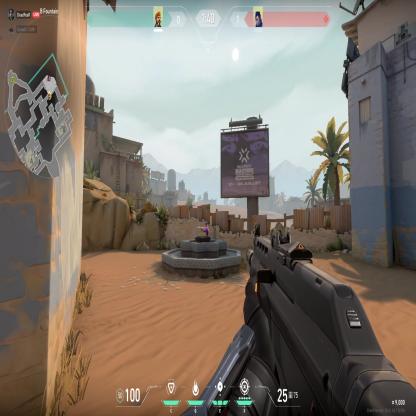
Label: enemy